Question: How to create a a 3 or 4 column unordered list with 3 rows with cross hair border (no borders on outside only inside) . I would like to use CSS3, Bootstrap/Flexbox to do this with html and css only. kindly view image for final result. thanks so much, im learning to code and trying to build this using above tools only.
4 column 3 row layout with inside border:

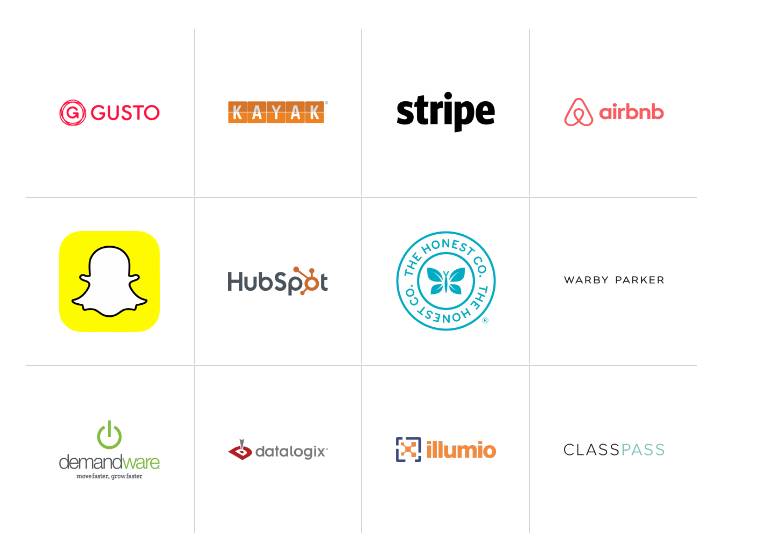
Answer: '''
img {
max-width: 100%;
}
* {
margin: 0;
padding: 0;
}
li {
list-style-type: none;
}
.wrapper {
padding: 2em;
}
.row {
display: flex;
}
.row > ul > li {
display: flex;
justify-content: center;
align-items: center;
padding: 1em;
/*flex: 1;*/
}
.row > ul > li {
border-right: 1px solid lightgray;
border-bottom: 1px solid lightgray;
}
.row > ul > li:last-child {
border-right: none;
}
.row:last-child ul > li {
border-bottom: none;
}
'''
'''
<ul class="wrapper">
<li class="row">
<ul class="row">
<li>
<img src="http://www.cssauthor.com/wp-content/uploads/2012/12/accelrys1.png" alt="">
</li>
<li>
<img src="http://www.cssauthor.com/wp-content/uploads/2012/12/accelrys1.png" alt="">
</li>
<li>
<img src="http://www.cssauthor.com/wp-content/uploads/2012/12/accelrys1.png" alt="">
</li>
<li>
<img src="http://www.cssauthor.com/wp-content/uploads/2012/12/accelrys1.png" alt="">
</li>
</ul>
</li>
<li class="row">
<ul class="row">
<li>
<img src="http://www.cssauthor.com/wp-content/uploads/2012/12/accelrys1.png" alt="">
</li>
<li>
<img src="http://www.cssauthor.com/wp-content/uploads/2012/12/accelrys1.png" alt="">
</li>
<li>
<img src="http://www.cssauthor.com/wp-content/uploads/2012/12/accelrys1.png" alt="">
</li>
<li>
<img src="http://www.cssauthor.com/wp-content/uploads/2012/12/accelrys1.png" alt="">
</li>
</ul>
</li>
<li class="row">
<ul class="row">
<li>
<img src="http://www.cssauthor.com/wp-content/uploads/2012/12/accelrys1.png" alt="">
</li>
<li>
<img src="http://www.cssauthor.com/wp-content/uploads/2012/12/accelrys1.png" alt="">
</li>
<li>
<img src="http://www.cssauthor.com/wp-content/uploads/2012/12/accelrys1.png" alt="">
</li>
<li>
<img src="http://www.cssauthor.com/wp-content/uploads/2012/12/accelrys1.png" alt="">
</li>
</ul>
</li>
</ul>
'''
If you want to occupy the entire page with just uncomment the line 'flex: 1' in '.row > div' class.